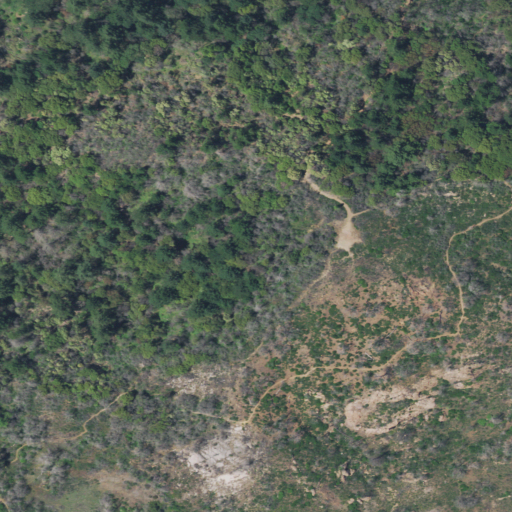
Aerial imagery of mountain in California named Mount Hood containing shrub, evergreen forest, and grassland